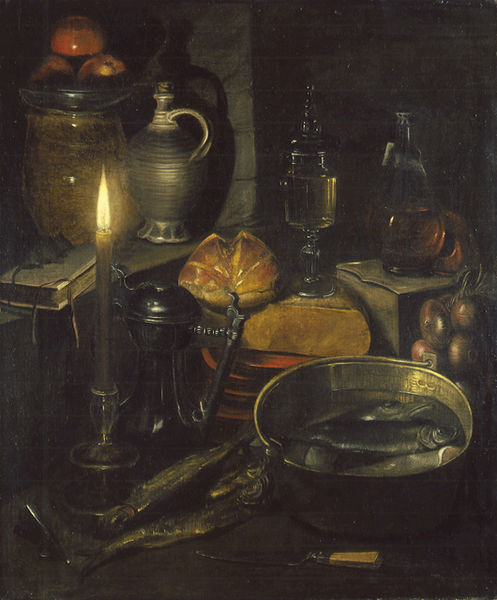
Titel: Vorratskammer bei Kerzenlicht
Künstler: Georg (1566) Flegel
Standort: Karlsruhe
Institution: Staatliche Kunsthalle Karlsruhe
Schlagwörter: dunkel, feuer, gemälde, schatten, wasser, glas, licht, orange, tisch, obst, flasche, gläser, messer, schale, schüssel, teller, tod, tof, tot, holland, niederlande, öl, dunkelheit, kanne, krug, kürbis, maus, stilleben, stillleben, vase, apfel, topf, äpfel, romantik, lamp, oil, essen, wein, dark, gold, painting, table, glanz, kerze, mirror, picture, brot, leuchter, metall, pot, zwiebel, metallkrug, vanitas, keller, memento mori, messing, zinn, flamme, buch, geschirr, wine, gefässe, mahlzeit, wanne, karaffe, kerzenschein, schein, kerzenhalter, fisch, gebetsbuch, leib, silver, apple, food, fruit, life, water, metal, brotlaib, laib, light, käse, pokal, schüsseln, zitrone, eimer, glasses, zink, desk, glass, shelf, fische, still life, urn, brötchen, steinzeug, lantern, pfanne, vases, zwiebeln, kann, fire, book, candle, fish, dutch, mouse, semmel, hering, brass, dish, zinngeschirr, candles, stundenbuch, still, bible, jug, alcohol, drink, heringe, momento mori, flame, onion, bowl, fishes, knife, meal, waasser, kettle, blow, flüssigkeiten, dinner, platter, bread, apples, alchemy, meser, kitchen, scales, jar, lunch, rat, garlic, knive, atmospheric, mice, pewter, liquid, fuit, stuff, plates, decanter, reflect, polkal, candle stick, cheese, ölkannen, onions, totes, glsd, rddrn, caraffe, vinegar, cuttlery, krug#z, stielleben, tellerkerze, eater, holländische meister, candle fruit, kitchenware, trockner fisch